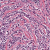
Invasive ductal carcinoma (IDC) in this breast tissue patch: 1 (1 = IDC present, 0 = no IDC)